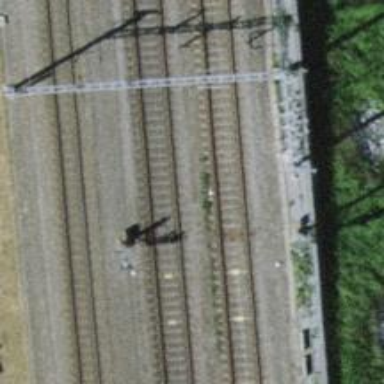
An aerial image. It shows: Railway signal.